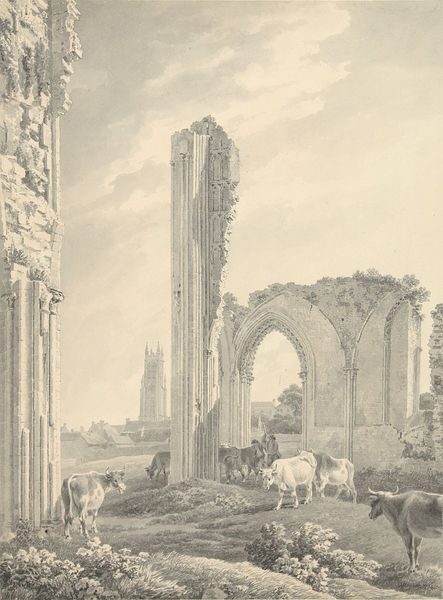
Titel: Ruïne van Glastonbury Abbey met de toren van St. John op de achtergrond
Künstler: Michael Angelo Rooker
Standort: Amsterdam
Institution: Rijksmuseum
Schlagwörter: himmel, weiß, wolken, gelb, kirchturm, landschaft, stadt, grau, pfeiler, schwarz, zeichnung, gras, haus, wiese, wolke, stein, kühe, busch, büsche, gebüsch, kirche, pflanzen, turm, bogen, ort, dorf, graphik, herde, kuh, rind, ruine, rinder, weiden, kloster, idyll, stich, spitzbogen, siedlung, hochkant, stier, stiere, hirte, stick, cluny, kuhe, 1800